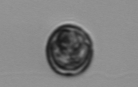
Label: Dinophyceae